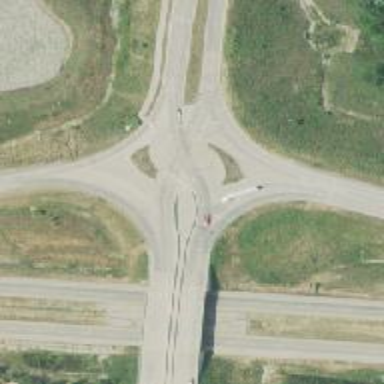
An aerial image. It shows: Trunk_link highway at diverging diamond interchange (DDI) junction.